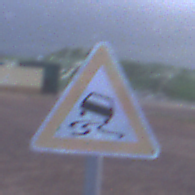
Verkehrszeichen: SchleuderOderRutschgefahr
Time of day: SunriseSunset
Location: Outdoor (Urban)
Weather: Overcast
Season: NotSpecified
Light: Natural